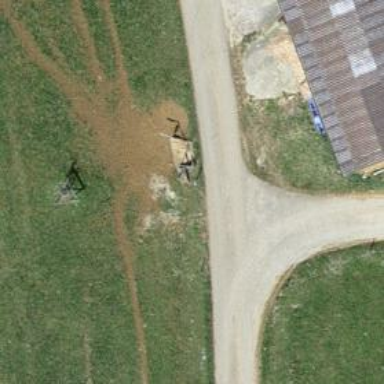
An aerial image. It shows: Track with grade 1 quality.